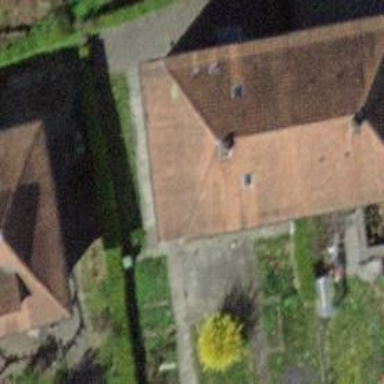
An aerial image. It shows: Semidetached house with hipped roof.